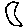
Label: moon